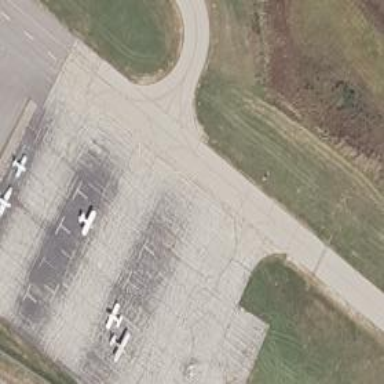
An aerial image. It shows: Image of taxiway at airport.